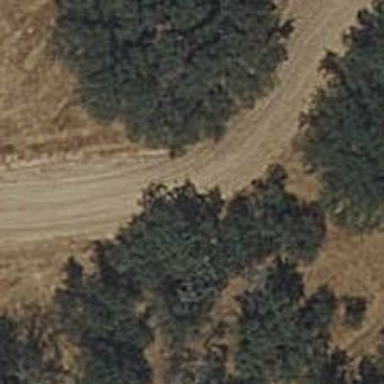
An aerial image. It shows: Dirt path.